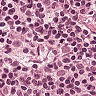
Metastatic tissue present: no